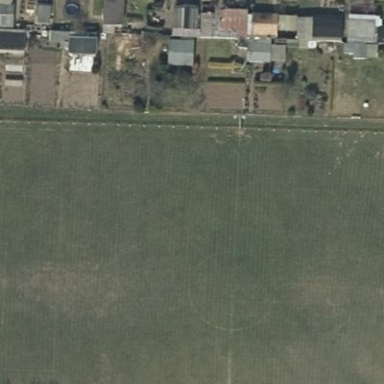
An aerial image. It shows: Soccer pitch for leisureland activities.